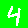
Digit: 4